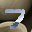
Label: 7